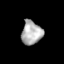
Tissue: skin
Cell type: Others
Senescence score: 0.689
Nuclear area (px): 478
Mean DAPI intensity: 176.433